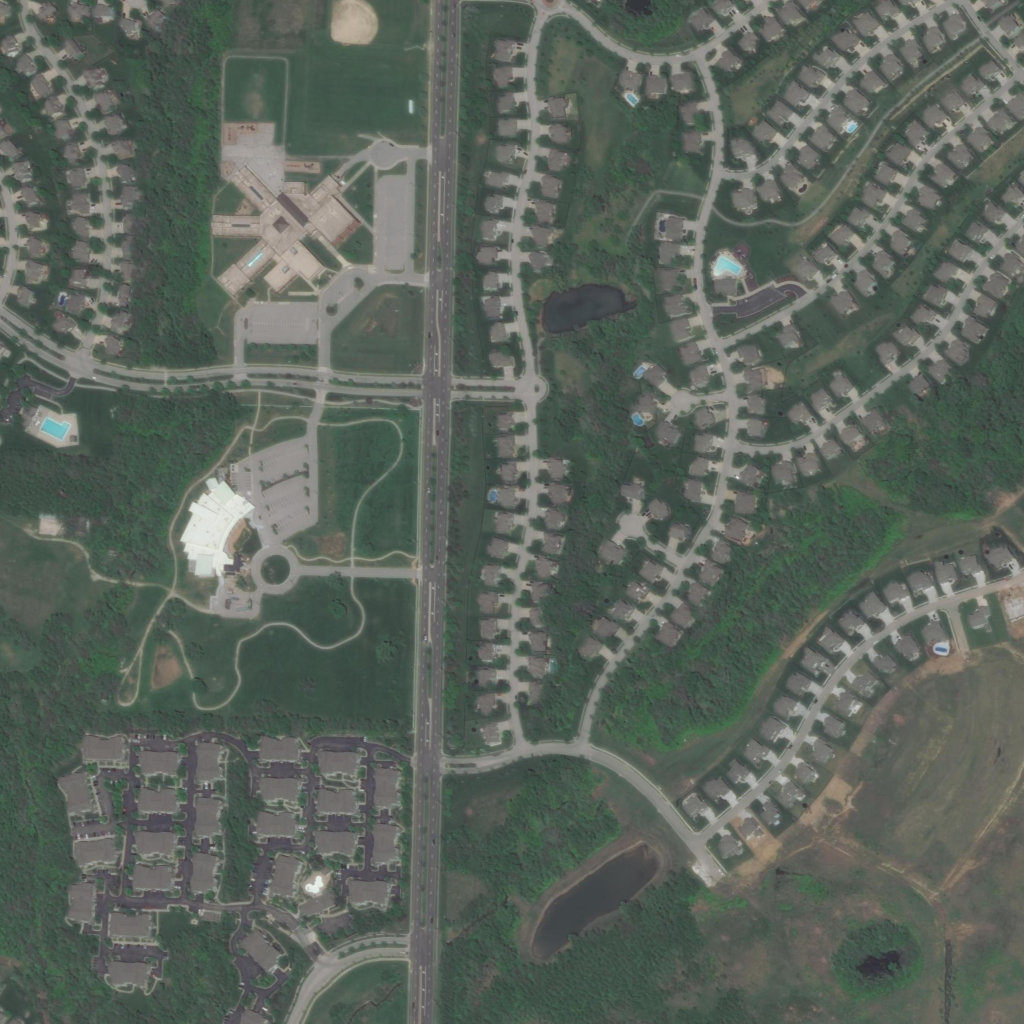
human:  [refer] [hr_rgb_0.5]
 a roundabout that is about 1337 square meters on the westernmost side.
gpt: <box>[[24, 53, 29, 57, 0]]</box>

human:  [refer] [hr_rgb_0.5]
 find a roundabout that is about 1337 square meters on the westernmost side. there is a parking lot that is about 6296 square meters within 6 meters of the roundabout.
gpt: <box>[[24, 53, 29, 57, 0]]</box>

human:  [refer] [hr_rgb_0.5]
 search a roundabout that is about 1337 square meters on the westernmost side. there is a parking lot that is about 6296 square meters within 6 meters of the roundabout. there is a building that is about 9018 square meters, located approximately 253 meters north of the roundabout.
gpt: <box>[[24, 53, 29, 57, 0]]</box>

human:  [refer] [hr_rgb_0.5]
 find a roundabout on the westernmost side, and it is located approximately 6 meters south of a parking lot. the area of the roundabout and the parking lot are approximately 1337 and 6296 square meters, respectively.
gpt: <box>[[24, 53, 29, 57, 0]]</box>